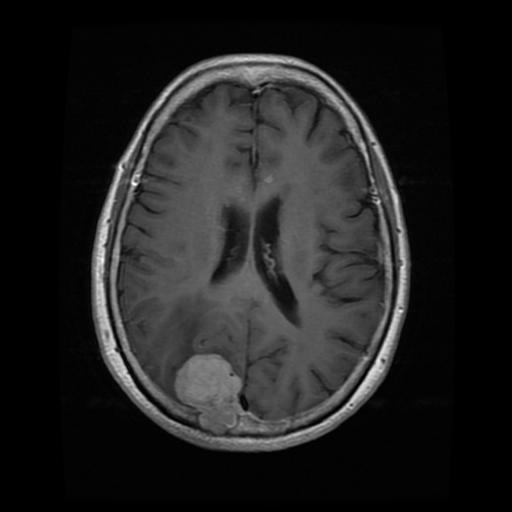
Label: meningioma